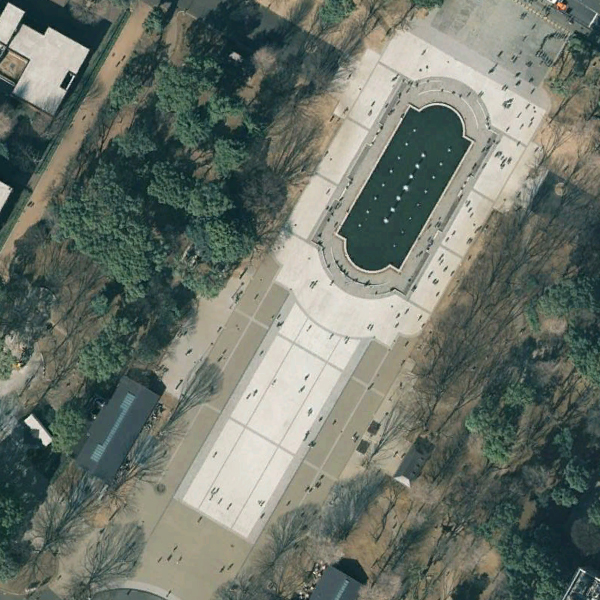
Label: Square